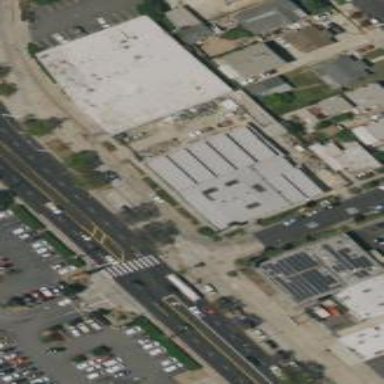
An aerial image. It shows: Industrial building.